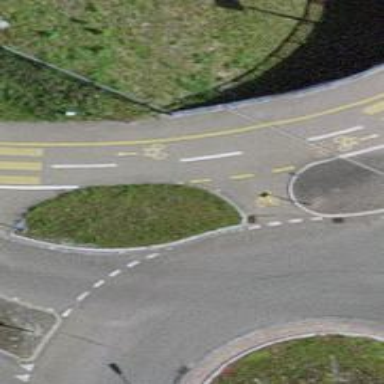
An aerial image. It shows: Asphalt cycleway also suitable for walking.